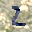
Label: 2